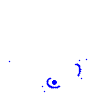
Particle: electron